Question: I am trying to run the <URL> from the MATLAB Doc, but when I try to build the project in Visual Studio I get this error
'''
fatal error C1083: Cannot open include file: 'engine.h': No such file or directory
'''
The fact is that in the Doc I cannot find where to find the header to link it, they show the examples as if there was no need to do anything else, just do the
'''
#include "engine.h";
'''
Any ideas about how to solve this issue?
I solved the first problem but now I get some errors reated to missing libs:
'''
1>engwindemo.obj : error LNK2019: unresolved external symbol _engClose referenced in function _main
1>engwindemo.obj : error LNK2019: unresolved external symbol _mxGetClassName referenced in function _main
1>engwindemo.obj : error LNK2019: unresolved external symbol _engGetVariable referenced in function _main
1>engwindemo.obj : error LNK2019: unresolved external symbol _engOutputBuffer referenced in function _main
1>engwindemo.obj : error LNK2019: unresolved external symbol _mxDestroyArray referenced in function _main
1>engwindemo.obj : error LNK2019: unresolved external symbol _engEvalString referenced in function _main
1>engwindemo.obj : error LNK2019: unresolved external symbol _engPutVariable referenced in function _main
1>engwindemo.obj : error LNK2019: unresolved external symbol _mxGetPr referenced in function _main
1>engwindemo.obj : error LNK2019: unresolved external symbol _mxCreateDoubleMatrix_730 referenced in function _main
1>engwindemo.obj : error LNK2019: unresolved external symbol _engOpen referenced in function _main
'''
I set the Path variable as told in the documentation, set the lib path and added some libraries and now I don't know what else can I do. I also rebooted VisualStudio in order to make the Path variable change effective.

Thanks in advance.
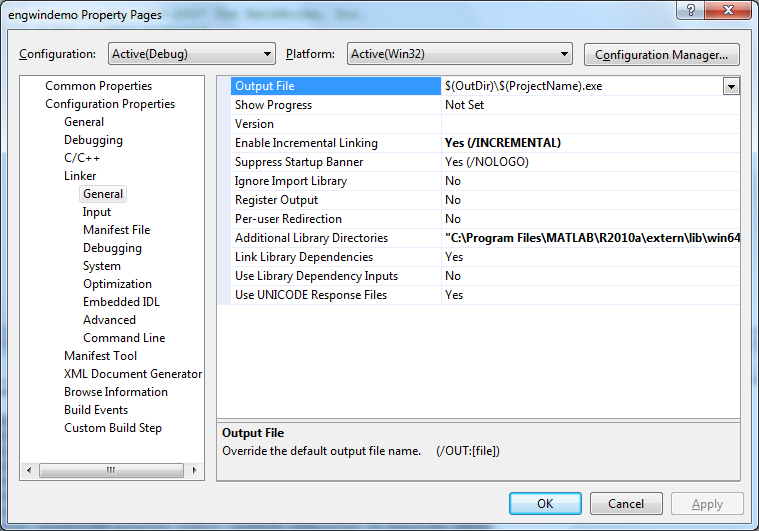
Answer: I finaly solved the problem. I was building a WIN32 project, while matlab is x64, so VisualStudio gives errors when you try to link 64-bit platforms. The solution is changing the Active Solution Platform to x64, inside Project Properties -> Configuration Manager.
It is well explained in the following <URL>.
Thanks anyway for the answers, they were useful.
So, summarizing, to be able to compile and run a c++ code in VisualStudio2008 and Matlab2010 with engine.h, the following steps are required:
1.- Set Path variable in Advanced System Settings-> environment variables: (or the path where libeng.dll is located)
2.- In project properties of VisualStudio, link in Additional Include directories of C++->General:
3.- In project properties, linker->general, Additional Library Directories:
4.- Add the following libraries in Linker->Additional Dependencies:
5.- Change the Active Solution Platform to x64, in Configuration Manager as explained in the link.